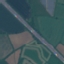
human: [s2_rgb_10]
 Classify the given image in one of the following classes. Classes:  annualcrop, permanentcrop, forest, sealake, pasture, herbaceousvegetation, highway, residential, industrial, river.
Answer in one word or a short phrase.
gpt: Highway